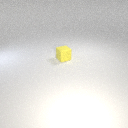
small yellow rubber cube